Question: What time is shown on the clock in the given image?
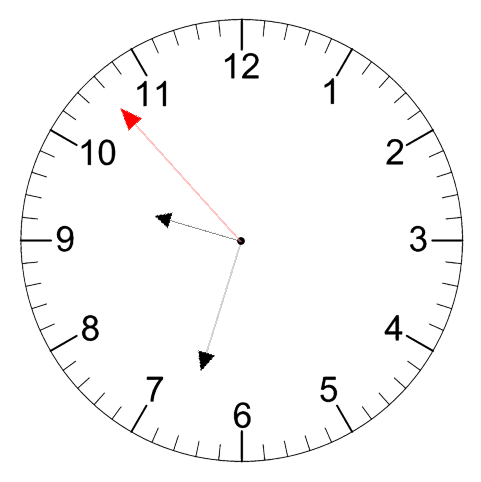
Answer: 09:32:53